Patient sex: F
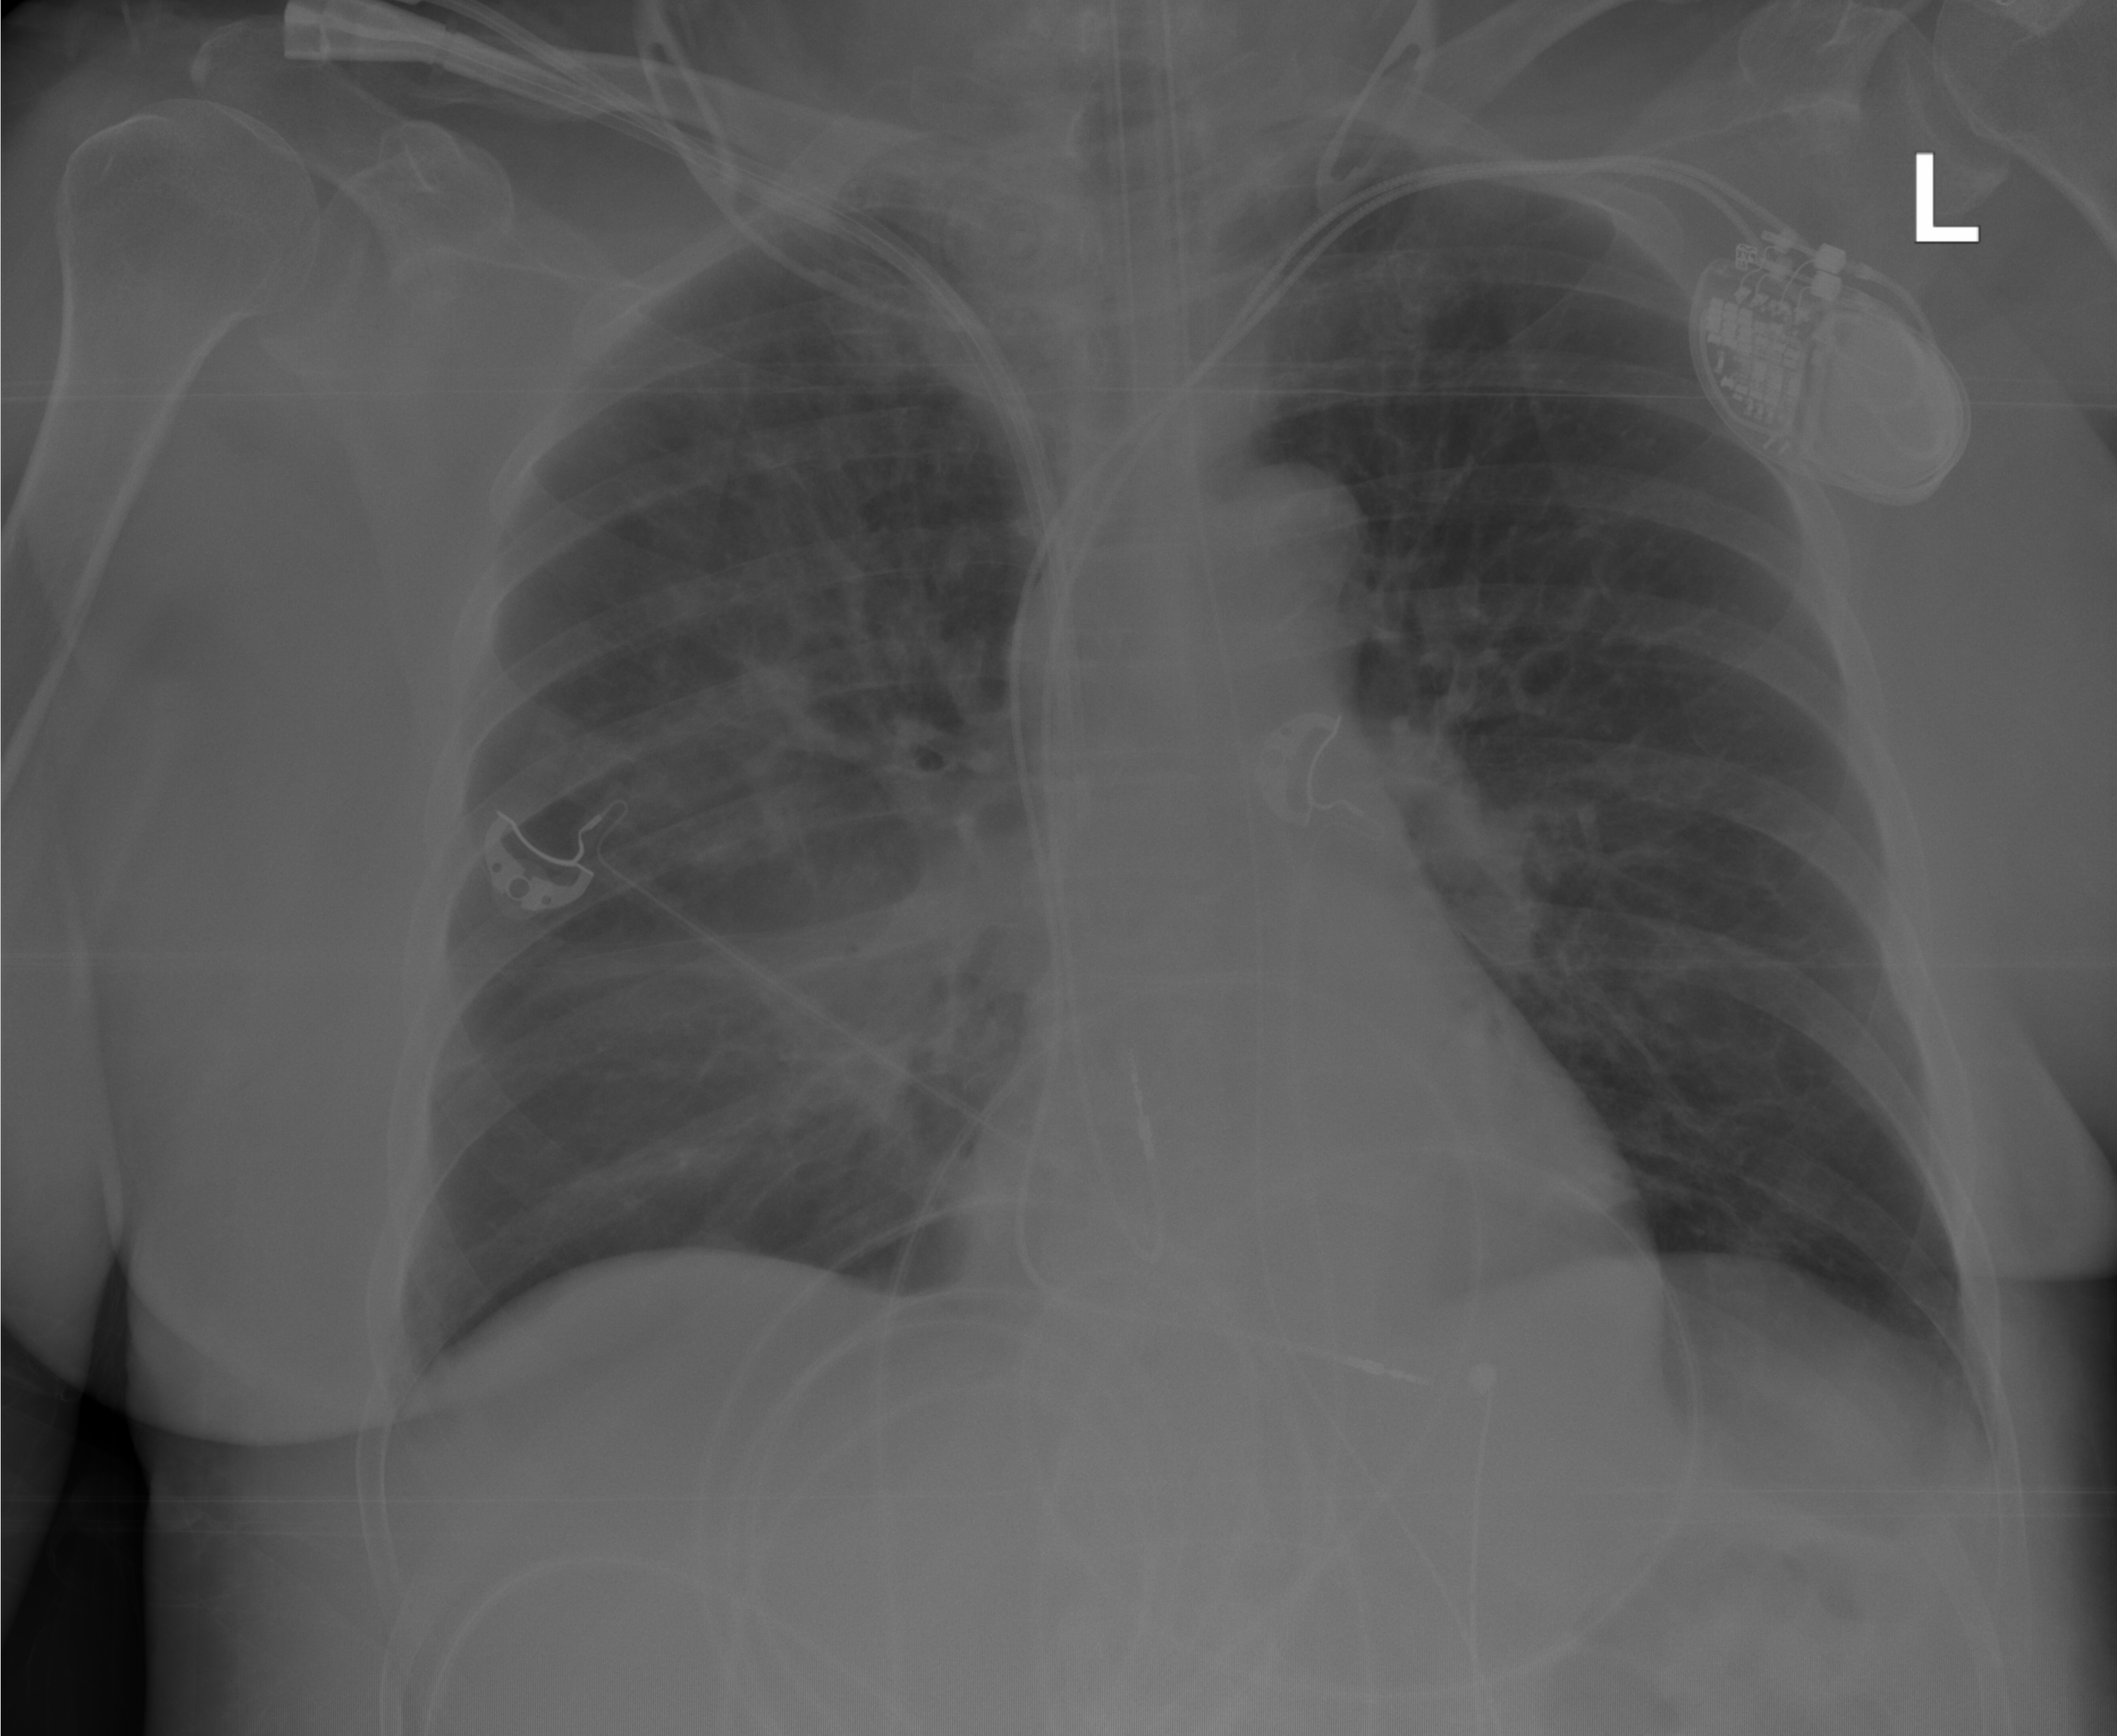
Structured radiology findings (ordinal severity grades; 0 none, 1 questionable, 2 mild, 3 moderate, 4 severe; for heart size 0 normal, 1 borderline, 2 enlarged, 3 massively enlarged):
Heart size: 0
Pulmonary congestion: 0
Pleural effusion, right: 0
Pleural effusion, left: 0
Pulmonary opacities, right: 3
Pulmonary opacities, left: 0
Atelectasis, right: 2
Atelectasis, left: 0